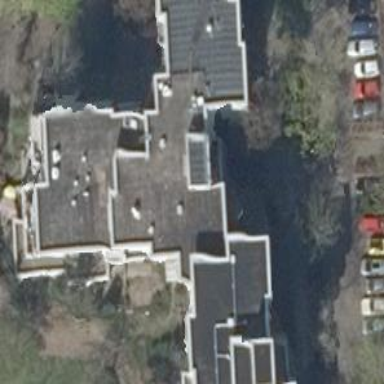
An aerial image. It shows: Apartment building with flat roof.